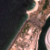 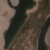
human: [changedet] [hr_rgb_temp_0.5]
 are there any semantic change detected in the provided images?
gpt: One artificial island made of dredged sand and rock appears near the coast.